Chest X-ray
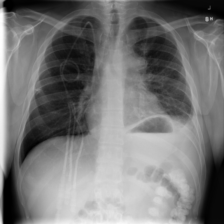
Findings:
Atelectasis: positive
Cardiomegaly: negative
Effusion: negative
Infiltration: positive
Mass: positive
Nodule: negative
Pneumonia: negative
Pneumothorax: negative
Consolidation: negative
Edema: negative
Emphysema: negative
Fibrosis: negative
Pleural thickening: negative
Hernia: negative